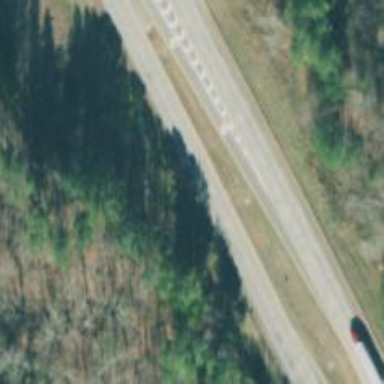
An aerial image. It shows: Trunk highway.